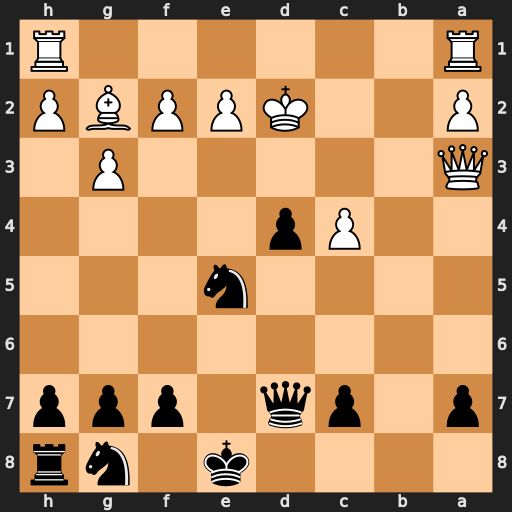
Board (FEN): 4k1nr/p1pq1ppp/8/4n3/2Pp4/Q5P1/P2KPPBP/R6R
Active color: b
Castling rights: k
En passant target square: -
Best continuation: Nxc4+ Ke1 Nxa3